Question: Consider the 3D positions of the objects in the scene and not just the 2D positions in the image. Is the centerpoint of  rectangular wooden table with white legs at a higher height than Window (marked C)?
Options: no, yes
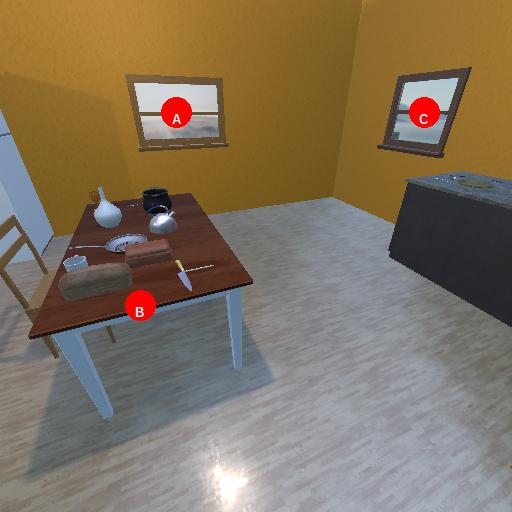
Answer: no